Question:
This data was earlier provided as a '.txt' file. I converted it to '.csv' format and tried to sort it into the wanted form, but failed. I am trying to find ways to convert this data structure (as displayed below):
'''
bakeryA
77300 Baker Street
bun: [10,20,30,10]
donut: [20,10,40,0]
bread: [0,10,15,10]
bakery B
78100 Cerabut St
data not available
bakery C
80300 Sulkeh St
bun: [29,50,20,30]
donut: [10,10,30,10]
bread: [10,15,10,20]
'''
into this data frame:
| Name | Address | type | salt | sugar | water | flour |
| ---- | ------- | ---- | ---- | ----- | ----- | ----- |
| Bakery A | 77300 Baker Street | bun | 10 | 20 | 30 | 10 |
| Bakery A | 77300 Baker Street | donut | 20 | 10 | 40 | 0 |
| Bakery A | 77300 Baker Street | bread | 0 | 10 | 15 | 10 |
| Bakery B | 78100 Cerabut St | Nan | Nan | Nan | Nan | Nan |
| Bakery C | 80300 Sulkeh St | bun | 29 | 50 | 20 | 30 |
| Bakery C | 80300 Sulkeh St | donut | 10 | 10 | 30 | 10 |
| Bakery C | 80300 Sulkeh St | bread | 10 | 15 | 10 | 20 |
Thank you!
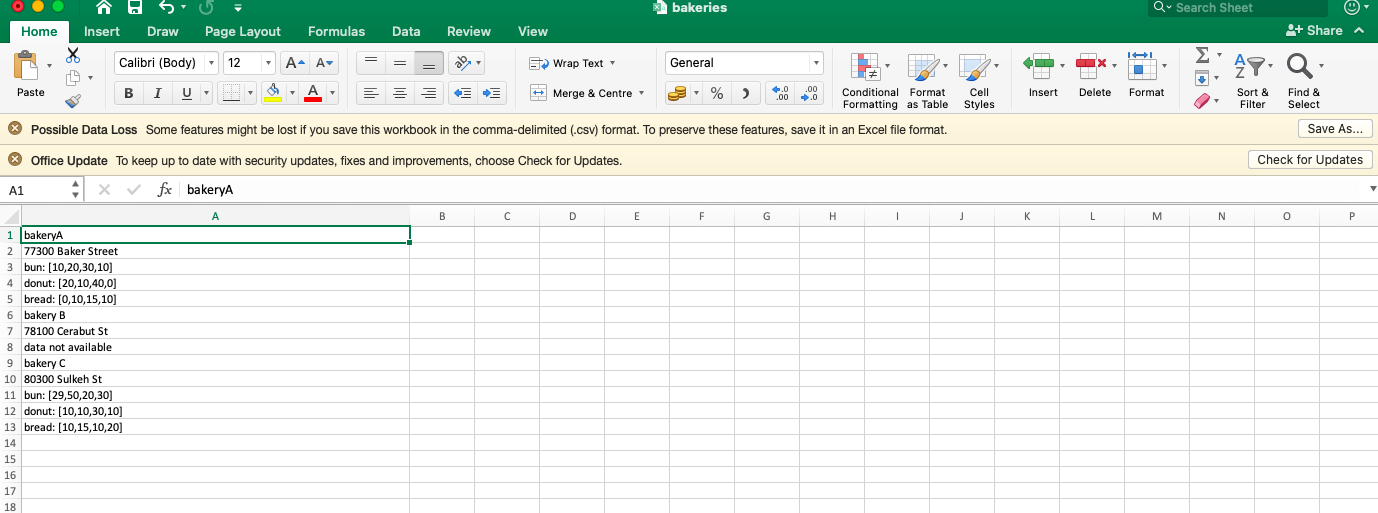
Answer: This has very little to do with pandas and more with parsing non-structured source into structured data. Try this:
'''
from ast import literal_eval
from enum import IntEnum
class LineType(IntEnum):
BakeryName = 1
Address = 2
Ingredients = 3
data = []
with open('data.txt') as fp:
line_type = LineType.BakeryName
for line in fp:
line = line.strip()
if line_type == LineType.BakeryName:
name = line # the current line contains the Bakery Name
line_type = LineType.Address # the next line is the Bakery Address
elif line_type == LineType.Address:
address = line # the current line contains the Bakery Address
line_type = LineType.Ingredients # the next line contains the Ingredients
elif line_type == LineType.Ingredients and line == 'data not available':
data.append({
'Name': name,
'Address': address
}) # no Ingredients info available
line_type = LineType.BakeryName # next line is Bakery Name
elif line_type == LineType.Ingredients:
# if the line does not follow the ingredient's format, we
# overstepped into the Bakery Name line. Then the next line
# is Bakery Address
try:
bakery_type, ingredients = line.split(':')
ingredients = literal_eval(ingredients.strip())
data.append({
'Name': name,
'Address': address,
'type': bakery_type,
'salt': ingredients[0],
'sugar': ingredients[1],
'water': ingredients[2],
'flour': ingredients[3],
})
except:
name = line
line_type = LineType.Address
df = pd.DataFrame(data)
'''
This assume that your data file is in the format shown. A slight deviation (blank lines, for example) will throw it off.